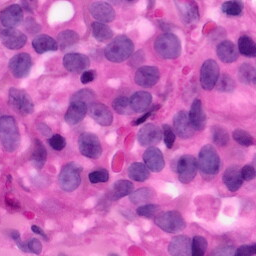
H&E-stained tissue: Pancreatic